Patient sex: M
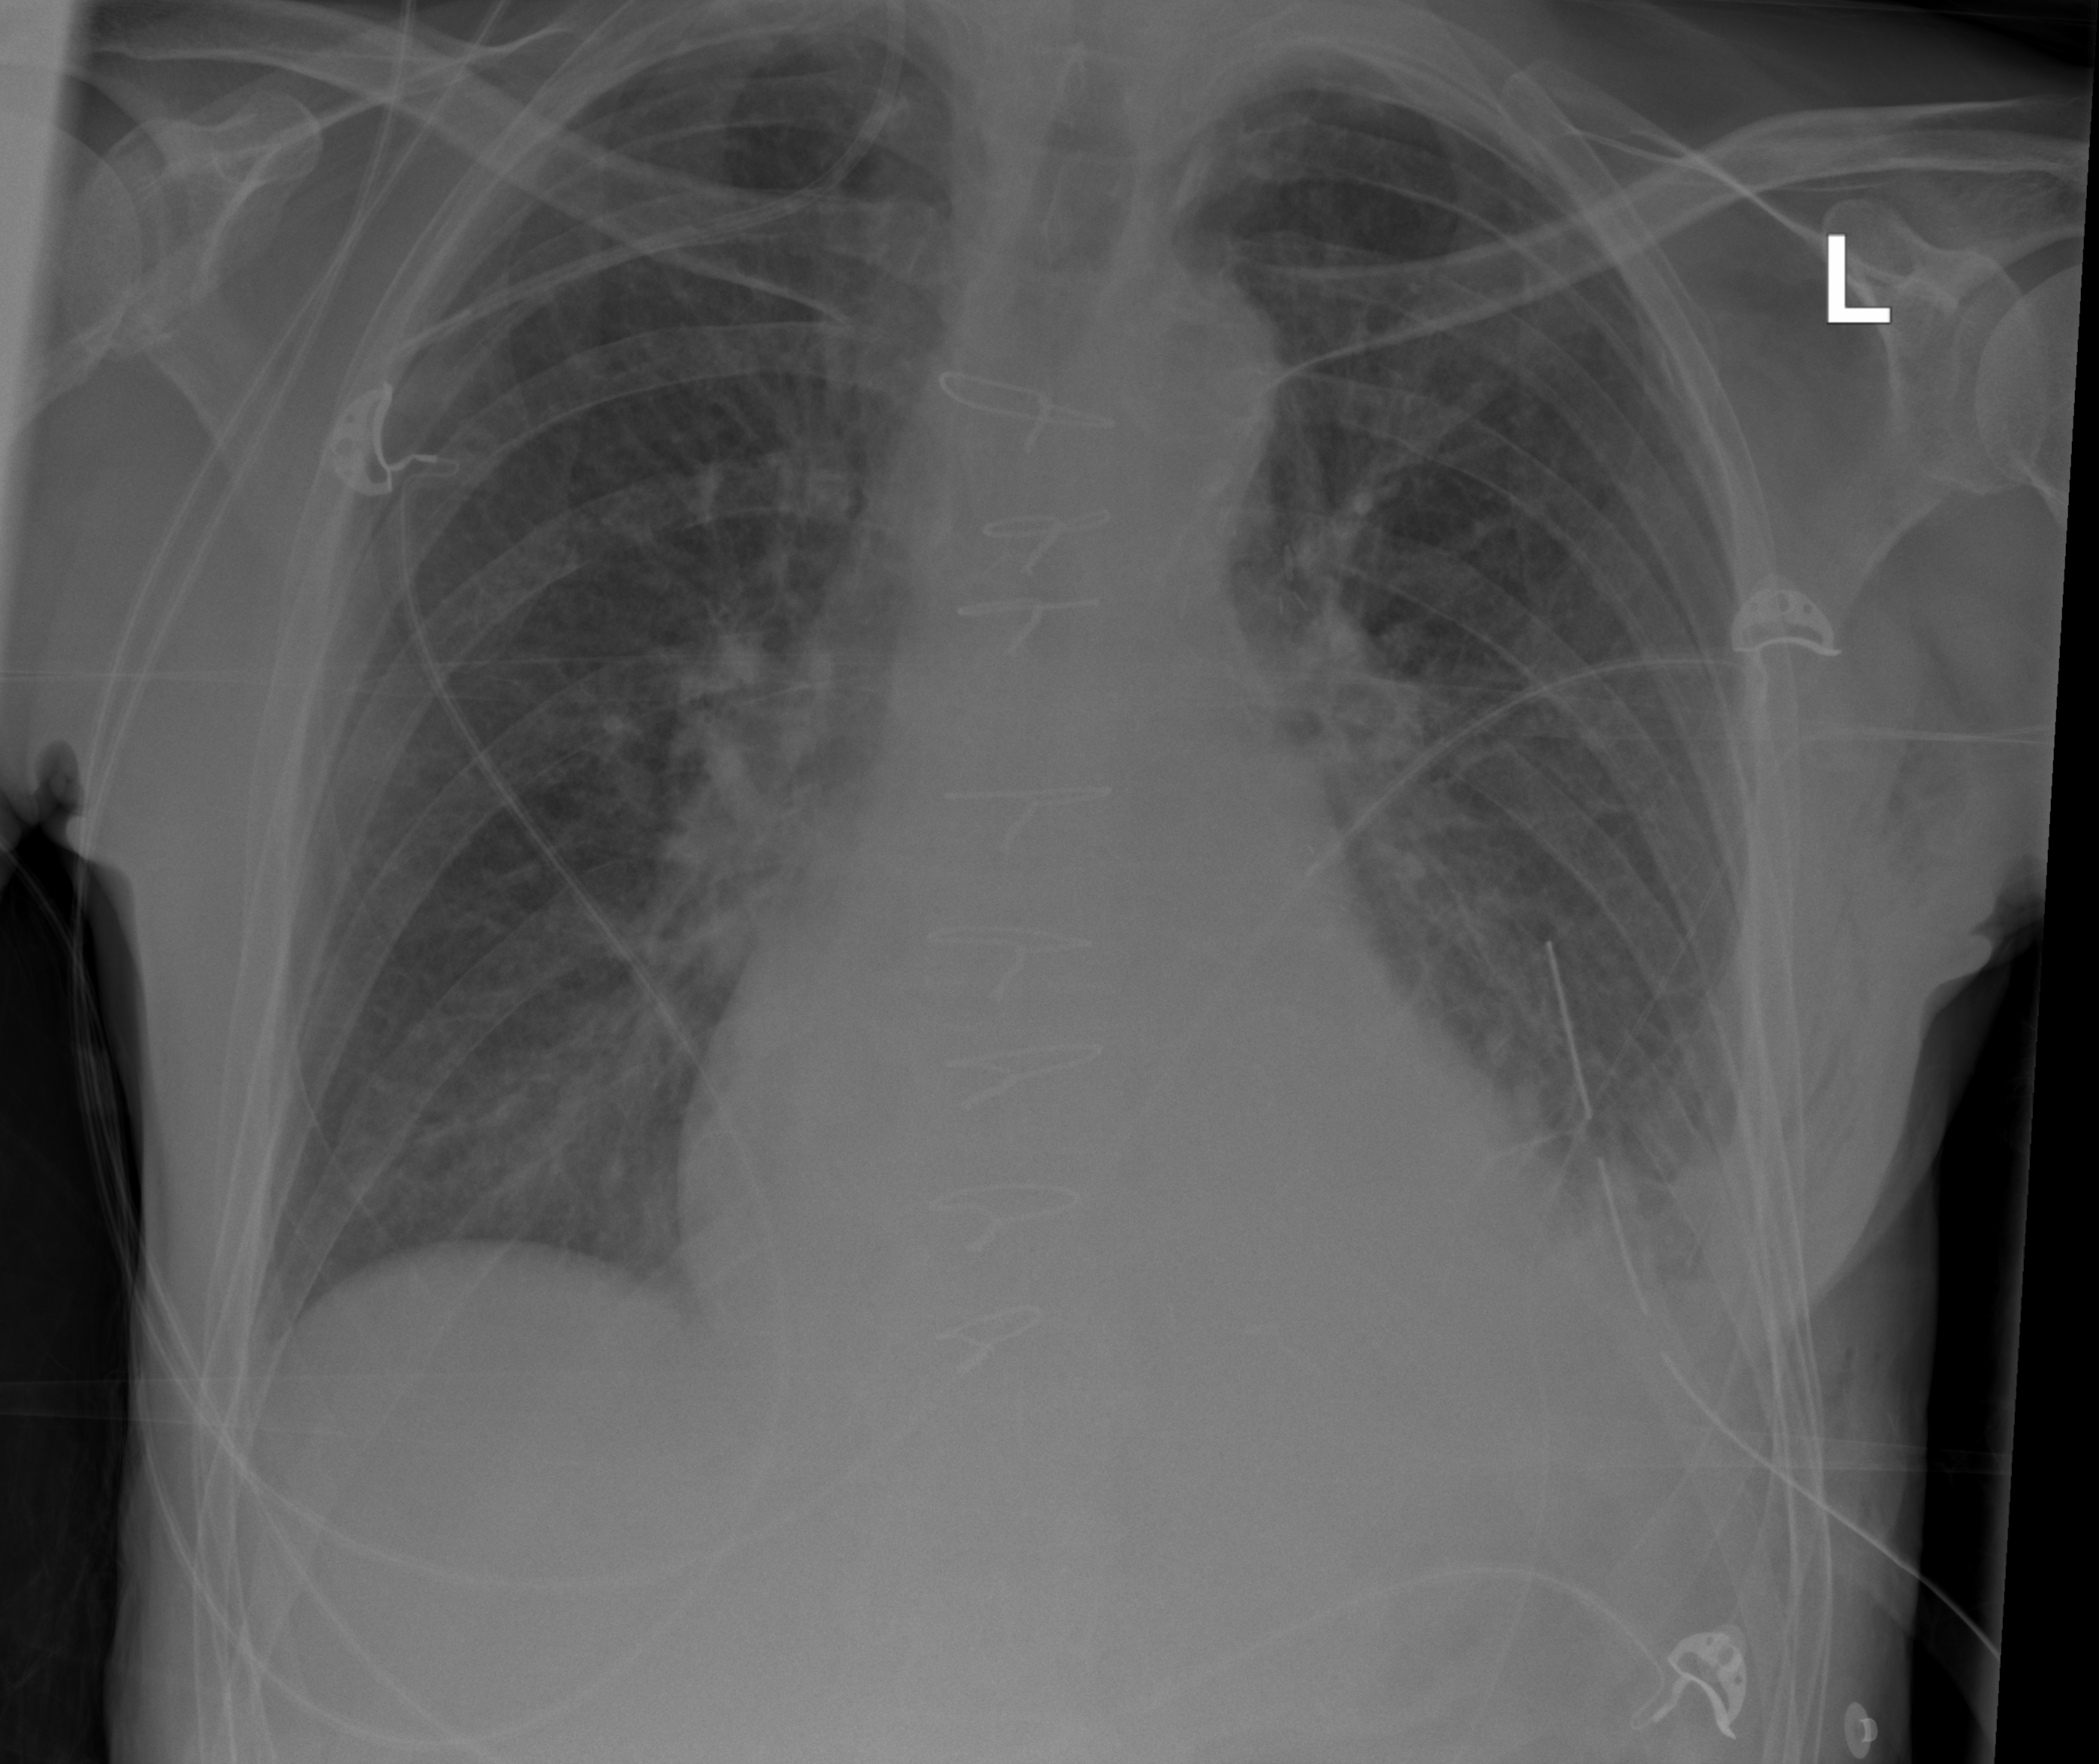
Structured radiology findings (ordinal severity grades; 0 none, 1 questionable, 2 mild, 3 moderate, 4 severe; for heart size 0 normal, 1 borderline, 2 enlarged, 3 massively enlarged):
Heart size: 1
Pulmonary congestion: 2
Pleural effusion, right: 0
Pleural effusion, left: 2
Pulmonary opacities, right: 2
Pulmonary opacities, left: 2
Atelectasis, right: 0
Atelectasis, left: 2